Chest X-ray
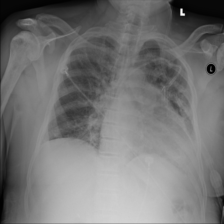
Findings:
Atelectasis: negative
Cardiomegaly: positive
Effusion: positive
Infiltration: negative
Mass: negative
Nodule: negative
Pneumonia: negative
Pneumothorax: negative
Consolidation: negative
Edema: negative
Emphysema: negative
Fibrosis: negative
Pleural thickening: negative
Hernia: negative